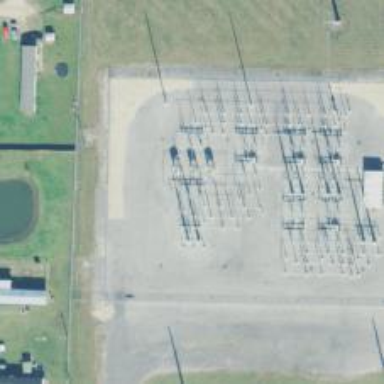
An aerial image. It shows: Switch for power supply.